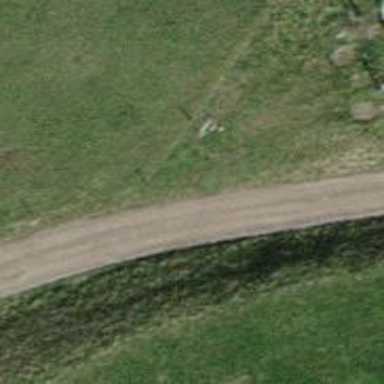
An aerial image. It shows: Gravel track with grade2 quality.